Interaction volume radius: 10 \u00c5
Interaction volume height: 10 \u00c5
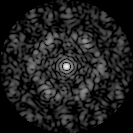
Disorder parameter: 0.7281